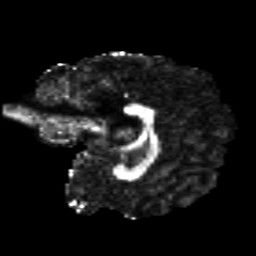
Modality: FA
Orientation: sagittal
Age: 25
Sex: female
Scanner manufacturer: siemens
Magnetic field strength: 3 T
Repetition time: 8.8 s
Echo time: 0.085 s